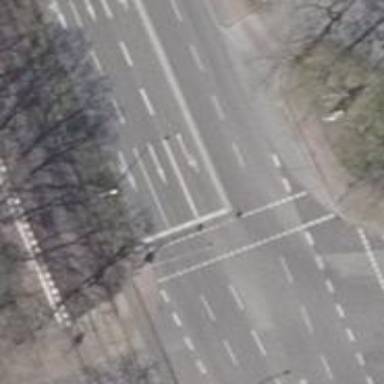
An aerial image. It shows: Crossing with traffic signals.